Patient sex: M
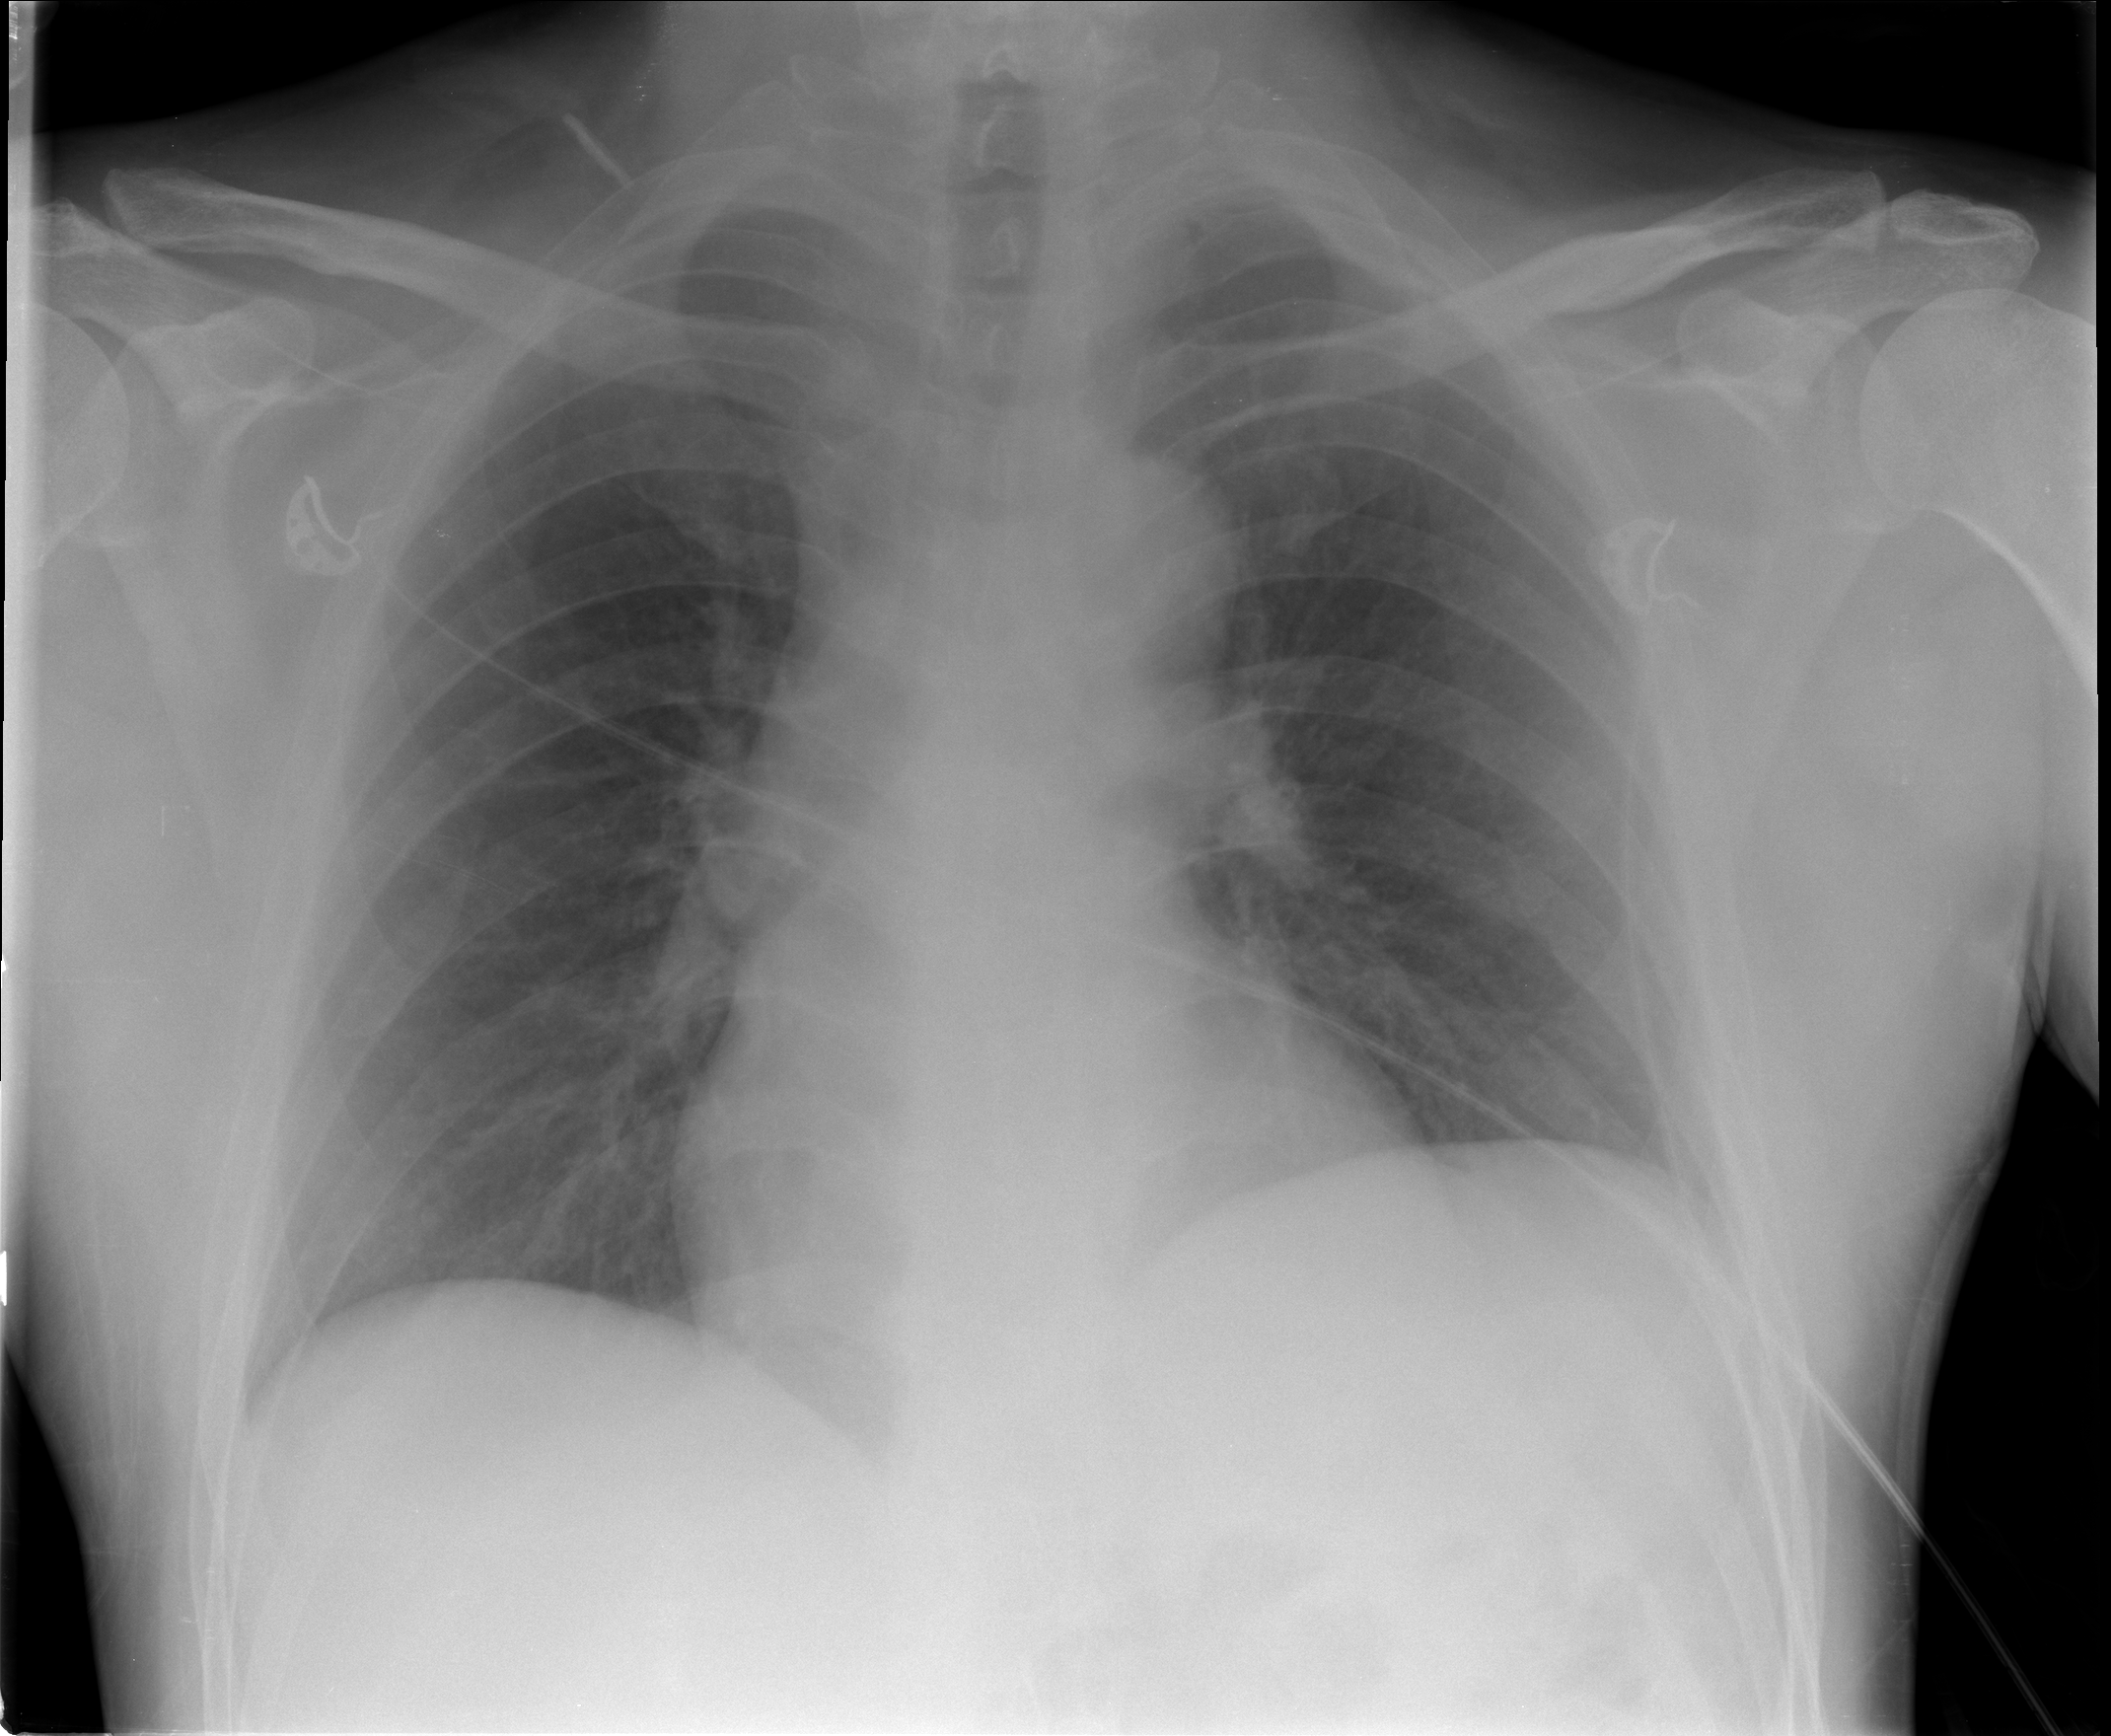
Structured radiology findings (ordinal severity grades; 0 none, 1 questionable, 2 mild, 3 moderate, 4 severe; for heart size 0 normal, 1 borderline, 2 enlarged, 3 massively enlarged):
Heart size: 0
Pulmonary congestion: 2
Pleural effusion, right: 0
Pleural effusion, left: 0
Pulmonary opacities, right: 0
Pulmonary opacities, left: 0
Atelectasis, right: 0
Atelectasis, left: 0